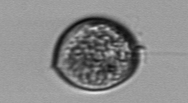
Label: Prorocentrum